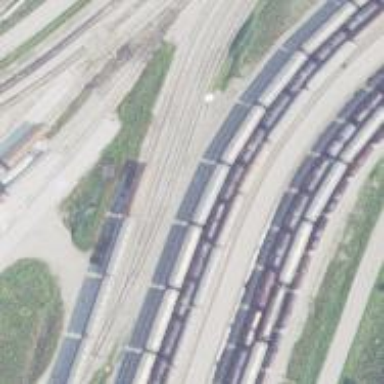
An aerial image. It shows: Railway spur service.